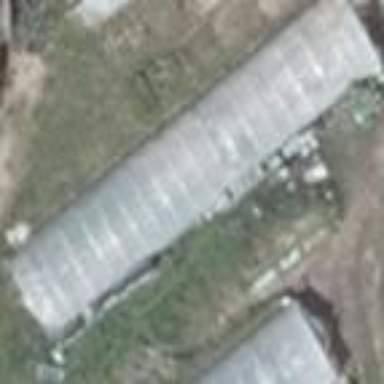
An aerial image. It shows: Greenhouse.